Question: I am running into problems with these 2 requirements:
- - 'geom_text'

My ideas so far and their flaws:
- - 'geom_bar'
Any ideas would be appreciated!
'''
library(grid)
library(ggplot2)
df=data.frame(
Date=c("2012-11-30", "2012-12-03", "2012-12-04"),
d1=c(12, 8, 13),
d2=c(13, 7, 12),
e1=c(7, 9, 8)
)
frame()
p=ggplot(df, aes(Date)) +
geom_bar(aes(y=e1, fill="e1"), stat="identity", color="red") +
geom_line(aes(y=d1, group=1, color="d1")) +
geom_line(aes(y=d2, group=1, color="d2")) +
geom_text(aes(x =3.5, y=c(14,13,12), label=c("Text1","Text2","Text3"))) +
scale_colour_manual(" ", values=c("e1"="red", "d1"="blue", "d2"="black"))+
scale_fill_manual("", values="red") +
coord_cartesian(ylim=c(3,15), xlim=c(0.5,3.5)) +
theme(legend.key=element_blank(),legend.title=element_blank(),
legend.position="top", legend.box="horizontal",
plot.margin=unit(c(1, 2, 1, 1), "cm"))
p1 <- ggplot_gtable(ggplot_build(p))
p1$layout$clip[p1$layout$name=="panel"] <- "off"
grid.draw(p1)
'''
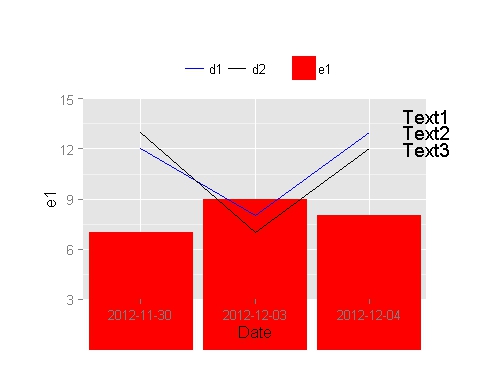
Answer: you define your own scale transformation
'''
library(scales)
translate3_trans <- function() {
trans <- function(x) x - 3
inv <- function(x) x + 3
trans_new("translate3_trans", trans, inv)
}
'''
then you add
'''
p <- p + scale_y_continuous(trans="translate3")
'''

I don't understand where do you want to put the geom_text exactly.
PS : Sorry , I change the alpha to 0.5 because your red hurts my eyes.